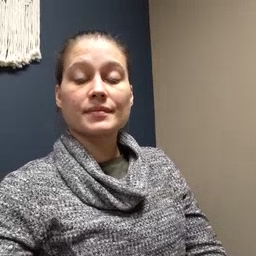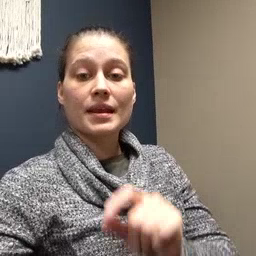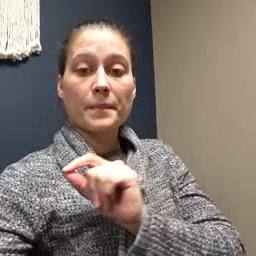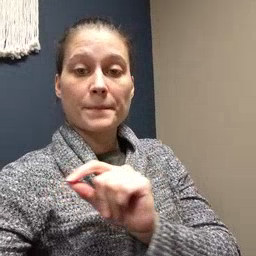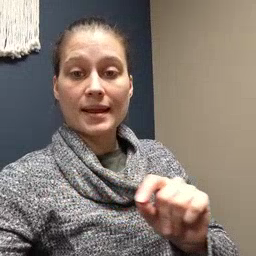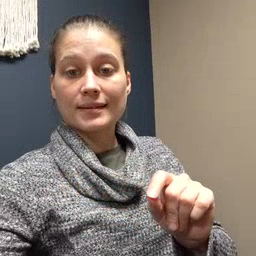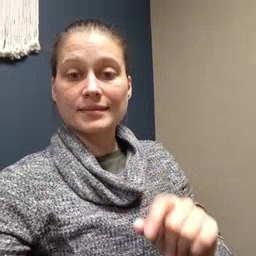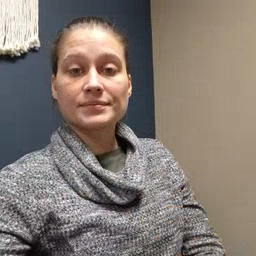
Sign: pen